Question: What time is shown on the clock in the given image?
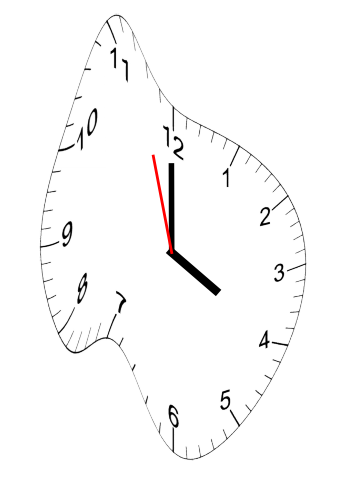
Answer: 03:59:57